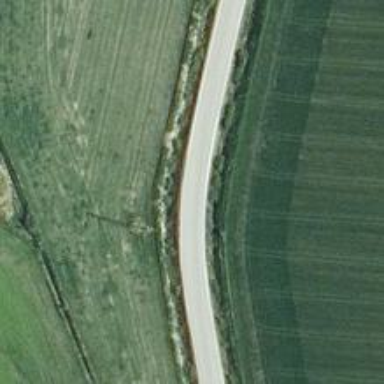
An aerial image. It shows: Tertiary road with asphalt surface.